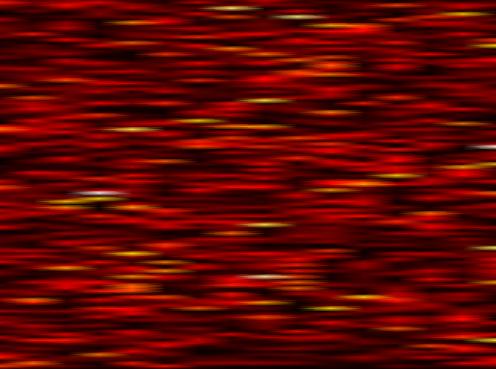
Label: FBMC